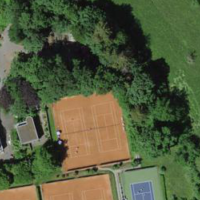
EUNIS habitat code: 53
Species observed at this site:
Stachys recta
Autographa gamma
Lithospermum officinale
Locustella naevia
Coccinella septempunctata
Circaea lutetiana
Rutpela maculata